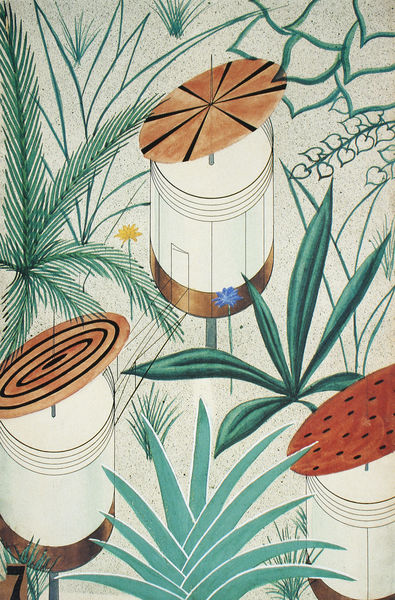
Titel: Entwurf für ein Erholungsheim
Künstler: Pjotr Sokolow
Standort: Moskau
Institution: Staatliches Architekturmuseum
Schlagwörter: blätter, blumen, dach, gebäude, pflanzen, kreis, stelzen, entwurf, palmen, dosen, garten park, konservendosen